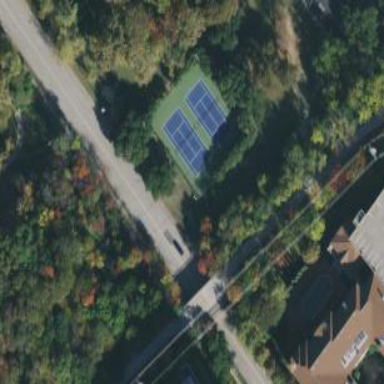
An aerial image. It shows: Tennis court in leisure pitch.